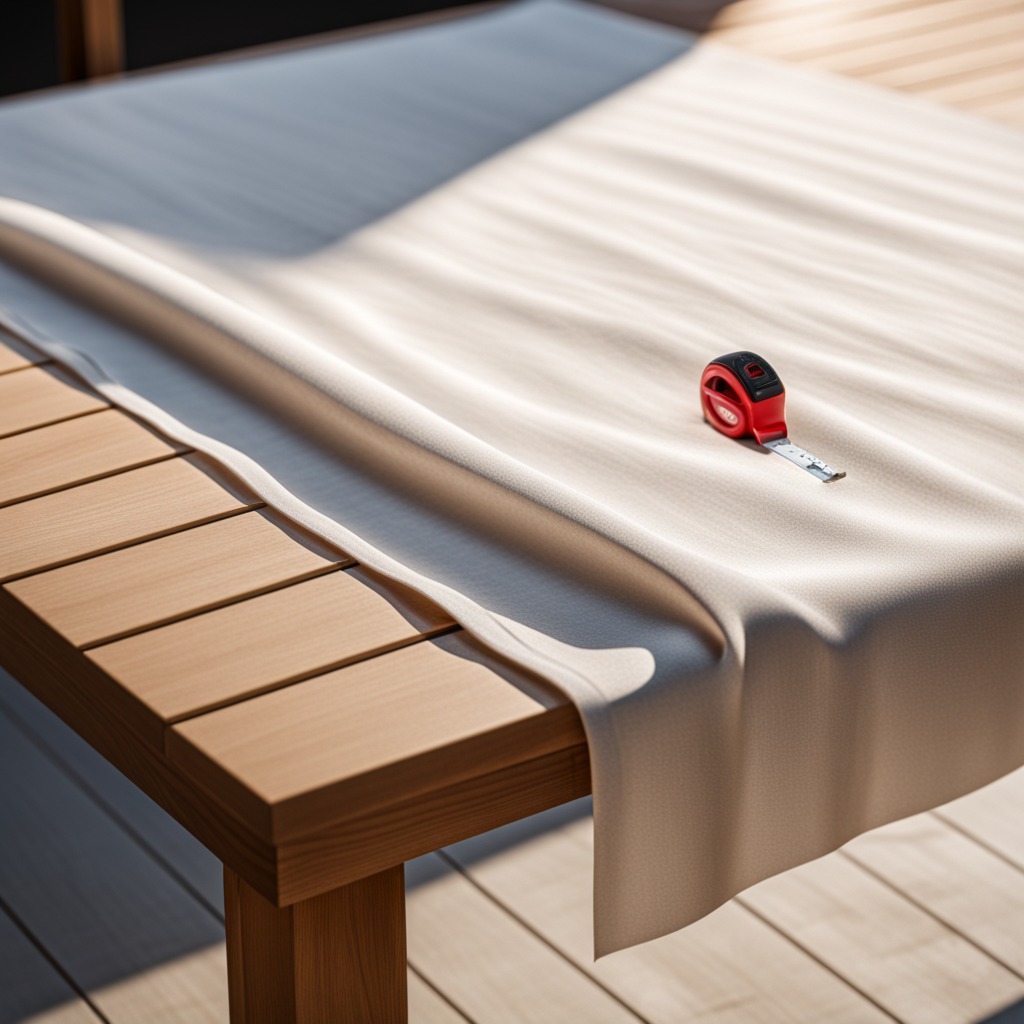
A measuring tape is lying on the wooden table.